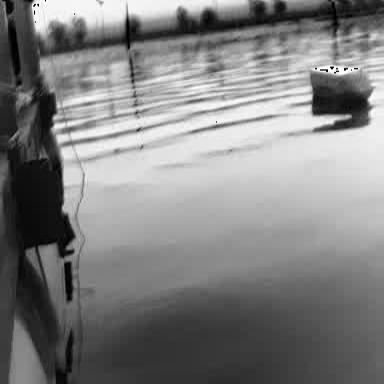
There is a fishing_boat in the infrared image.